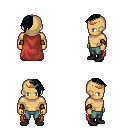
a pixel art fantasy rpg character, male body template, human, tanned skin, maroon cape, teal pants, raven long mohawk hairstyle, bronze tiara, leather bracers, black shoes, four views (front, back, left, right), 2x2 character sprite sheet, small pixel art, hard edges, no anti-aliasing